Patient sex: M
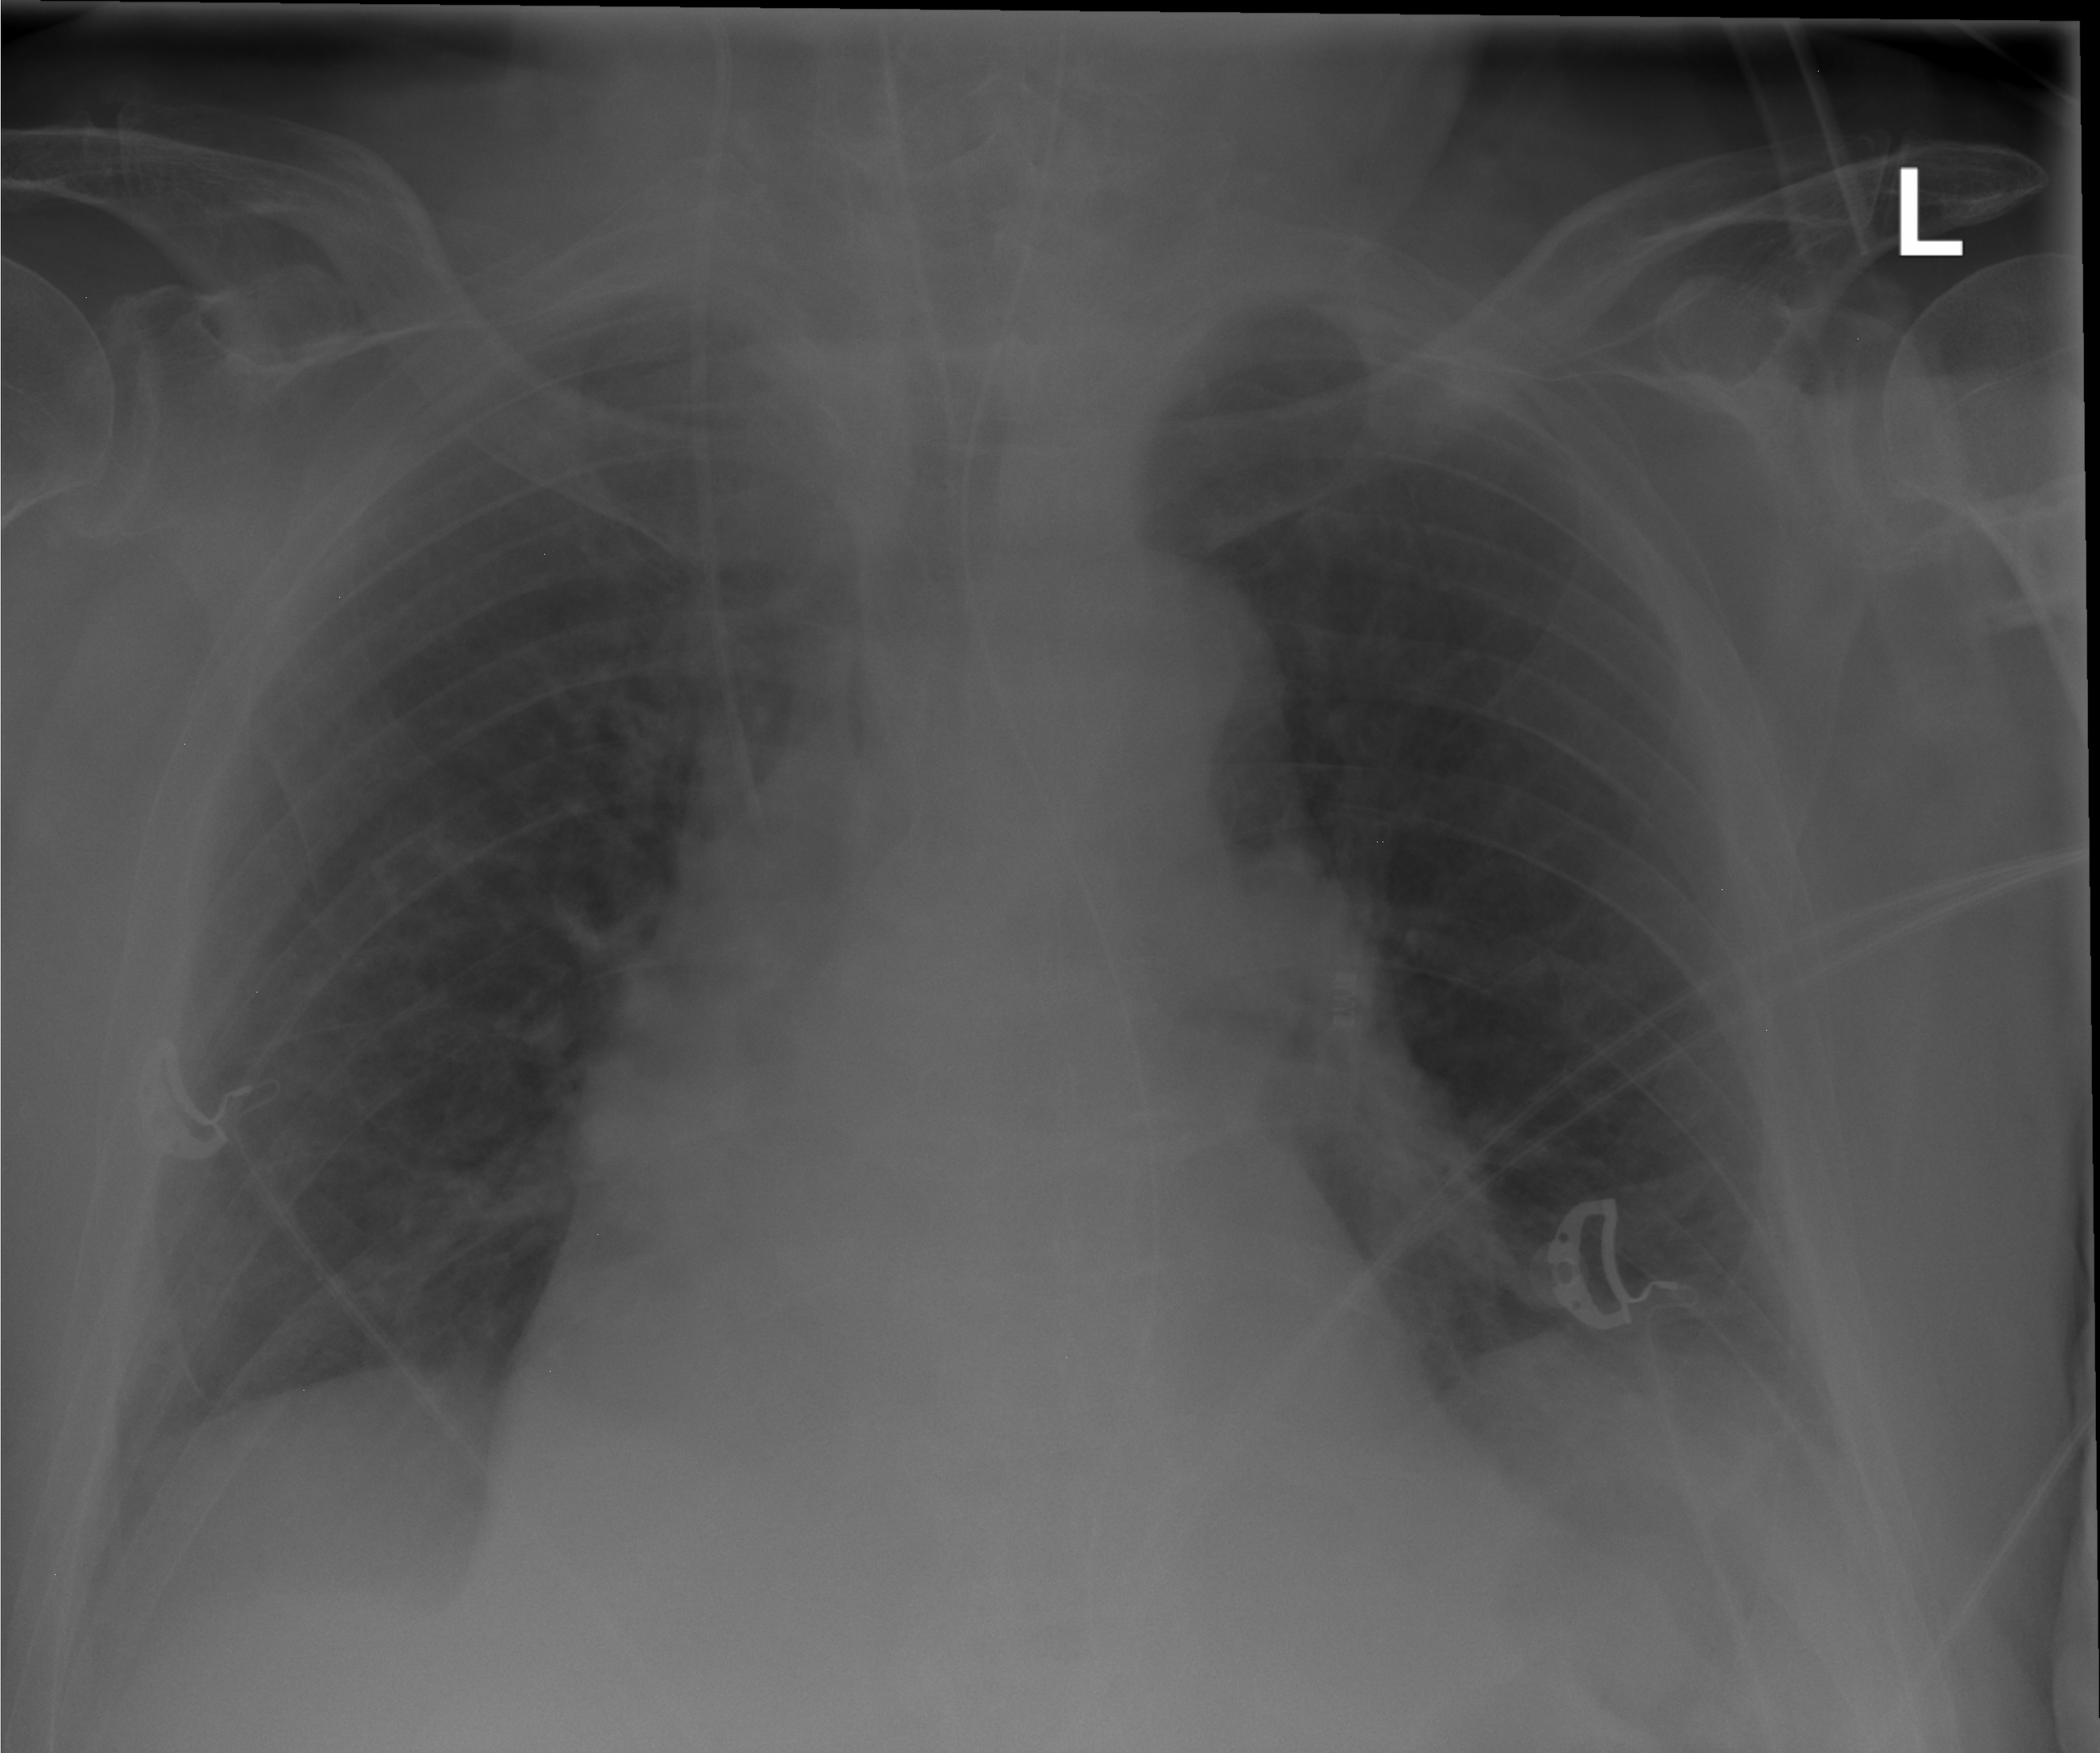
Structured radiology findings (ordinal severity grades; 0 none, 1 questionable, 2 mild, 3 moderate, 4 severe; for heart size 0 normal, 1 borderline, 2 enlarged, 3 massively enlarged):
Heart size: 2
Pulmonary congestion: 1
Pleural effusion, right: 0
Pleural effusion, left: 1
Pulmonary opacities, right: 0
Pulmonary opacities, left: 0
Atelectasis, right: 0
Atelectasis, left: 0